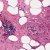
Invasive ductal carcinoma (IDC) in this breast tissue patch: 0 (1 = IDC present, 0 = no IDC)